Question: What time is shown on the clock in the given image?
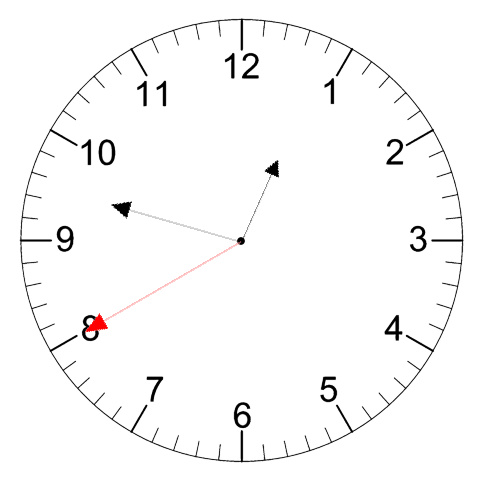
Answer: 12:47:40